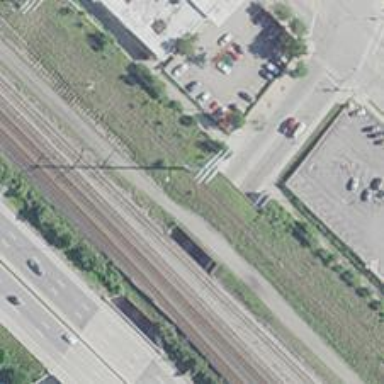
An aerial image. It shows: Abandoned railway bridge.